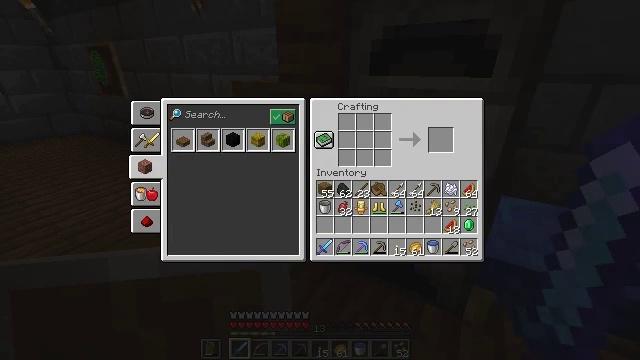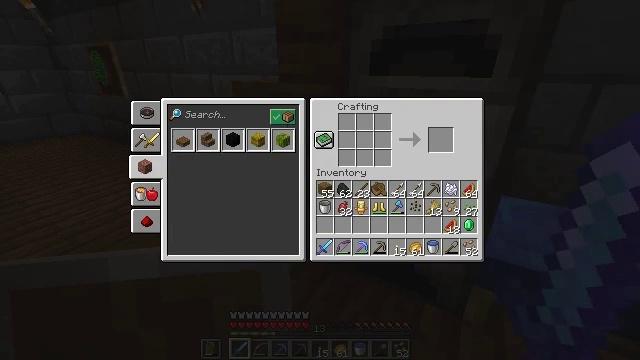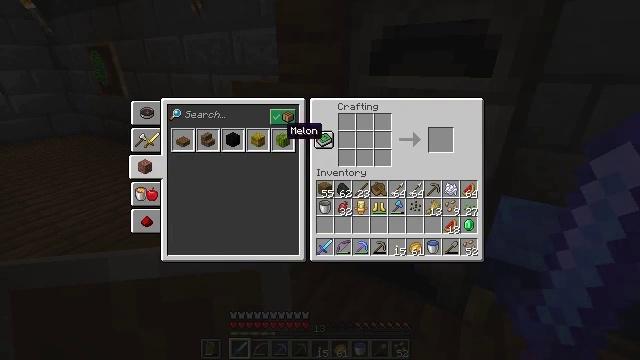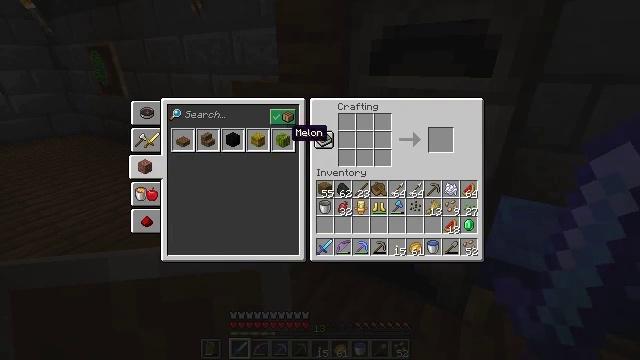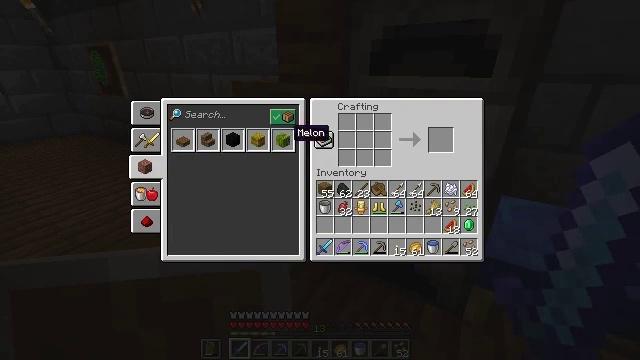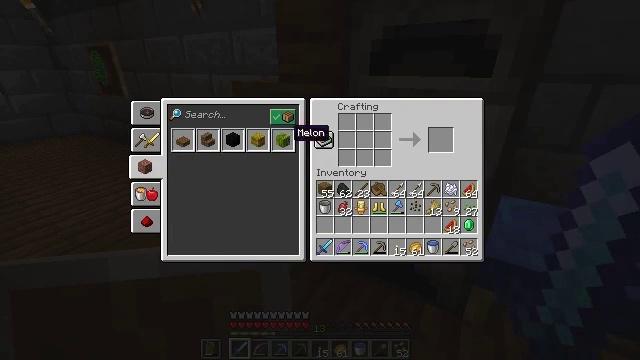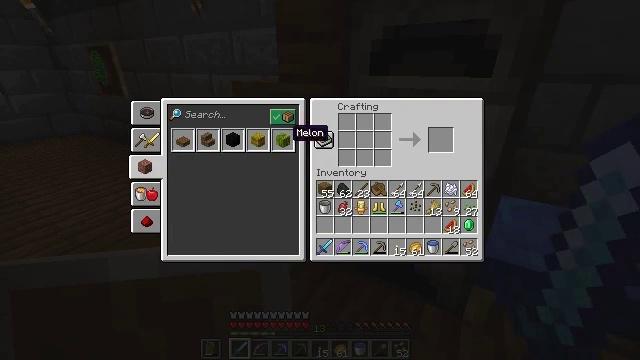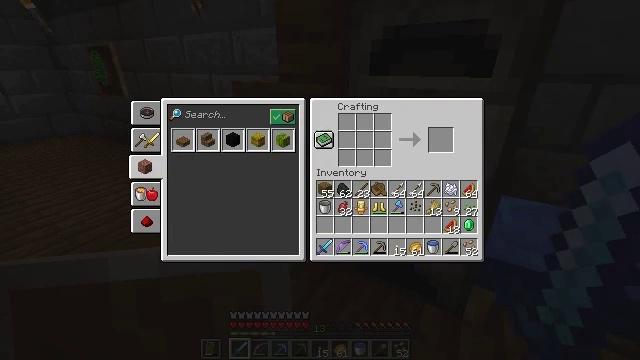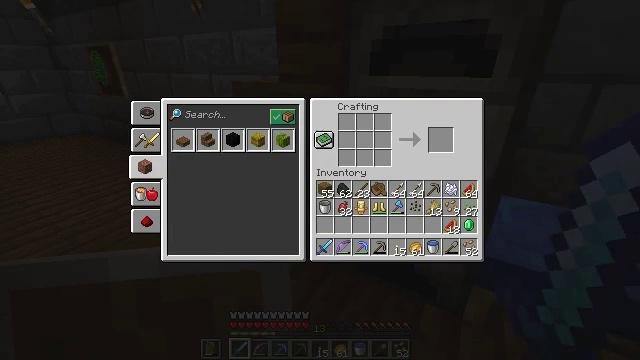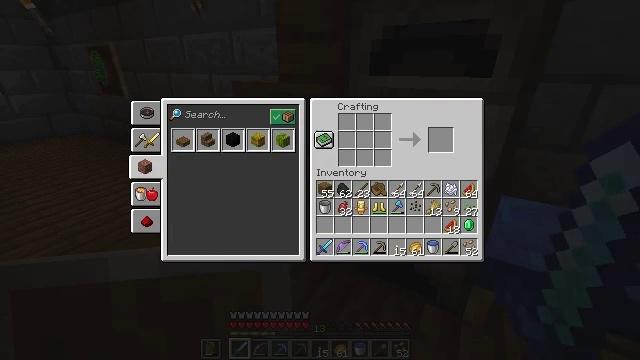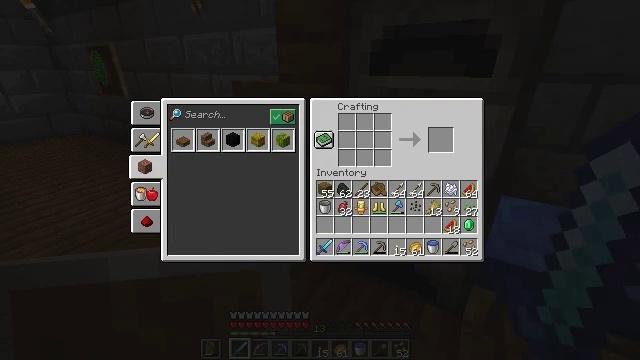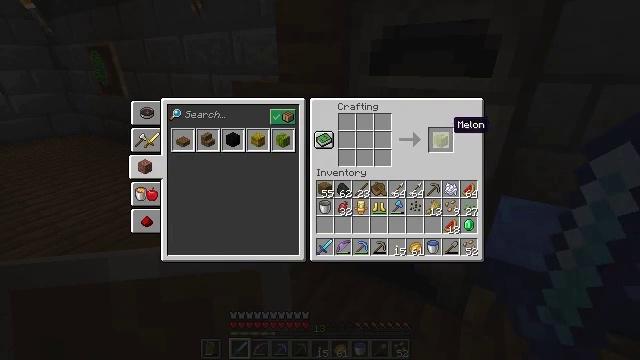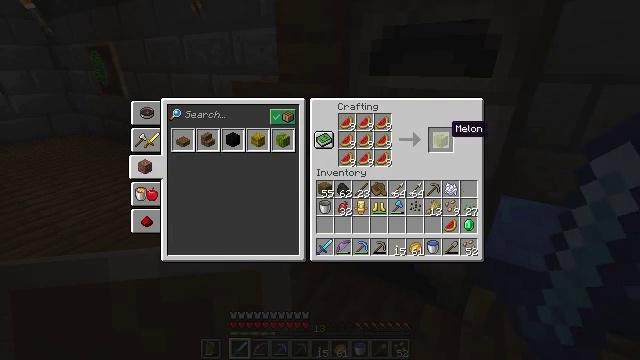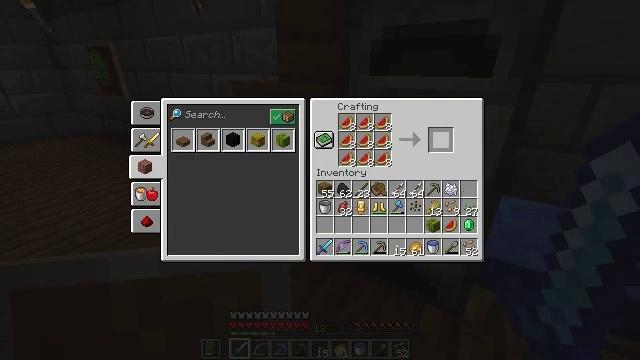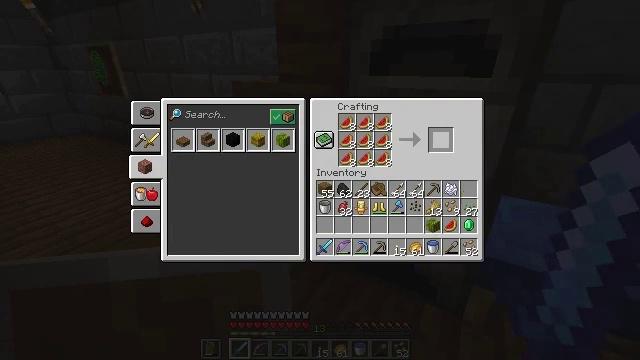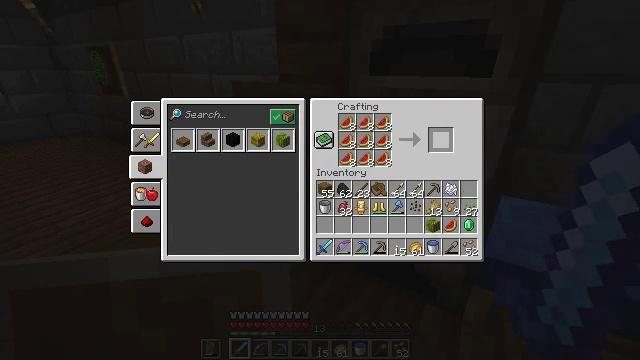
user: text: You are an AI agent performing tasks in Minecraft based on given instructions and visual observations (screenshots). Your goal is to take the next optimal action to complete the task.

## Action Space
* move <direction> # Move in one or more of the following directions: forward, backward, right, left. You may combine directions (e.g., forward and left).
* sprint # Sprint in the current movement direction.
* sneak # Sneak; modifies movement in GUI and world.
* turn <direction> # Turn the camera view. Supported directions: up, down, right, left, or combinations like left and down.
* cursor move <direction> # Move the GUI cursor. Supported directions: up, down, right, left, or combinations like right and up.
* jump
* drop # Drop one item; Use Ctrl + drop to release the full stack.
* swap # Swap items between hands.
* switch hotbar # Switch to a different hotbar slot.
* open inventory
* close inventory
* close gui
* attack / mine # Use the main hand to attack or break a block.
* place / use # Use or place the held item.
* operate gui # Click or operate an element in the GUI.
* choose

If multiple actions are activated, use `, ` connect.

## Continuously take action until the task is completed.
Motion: motion action
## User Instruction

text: Craft a melon.
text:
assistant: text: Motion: cursor move right
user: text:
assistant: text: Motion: cursor move right and up
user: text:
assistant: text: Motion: sneak
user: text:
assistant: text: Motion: sneak
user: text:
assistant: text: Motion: sneak
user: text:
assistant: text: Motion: sneak, operate gui
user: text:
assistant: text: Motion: sneak, cursor move right and up
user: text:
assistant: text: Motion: sneak, cursor move right
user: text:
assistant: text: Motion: sneak
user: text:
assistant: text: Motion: sneak, cursor move left and down
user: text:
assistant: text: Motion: sneak
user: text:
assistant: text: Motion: sneak
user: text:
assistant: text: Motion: sneak, operate gui
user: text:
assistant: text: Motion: sneak, operate gui
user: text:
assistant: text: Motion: sneak
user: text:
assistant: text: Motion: sneak
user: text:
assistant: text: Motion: sneak
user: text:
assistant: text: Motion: sneak